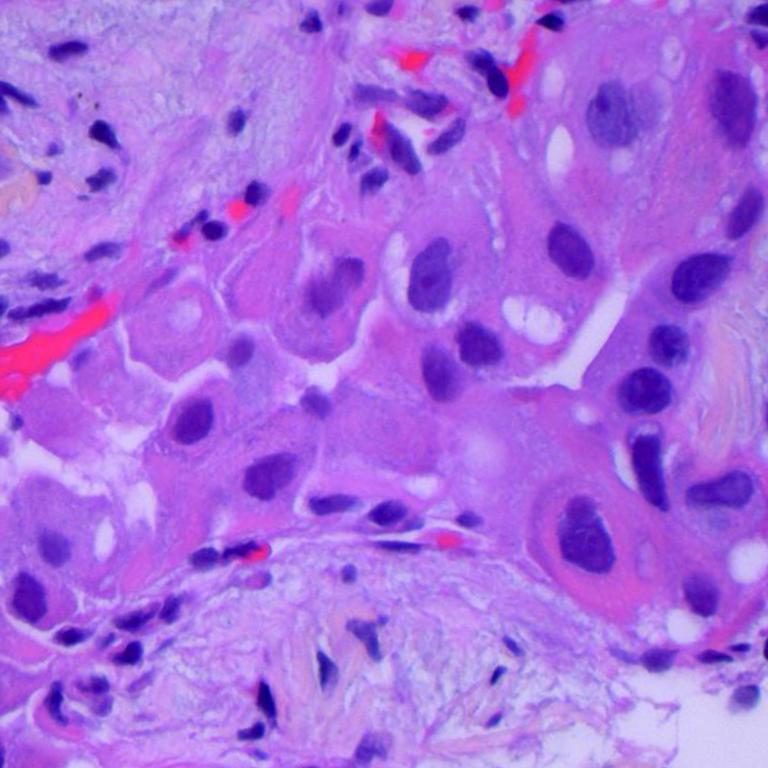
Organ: lung
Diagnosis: adenocarcinomas